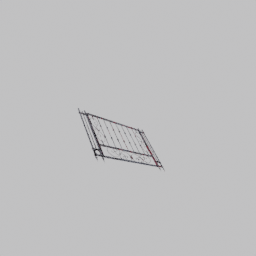
Label: architecture